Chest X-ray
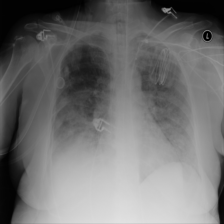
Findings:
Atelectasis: negative
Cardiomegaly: negative
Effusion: negative
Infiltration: negative
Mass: negative
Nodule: negative
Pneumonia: negative
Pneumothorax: negative
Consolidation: negative
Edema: negative
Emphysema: negative
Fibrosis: negative
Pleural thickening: negative
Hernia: negative